Field crop: tomato
Growth stage: 1
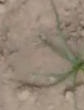
Species: cyperus